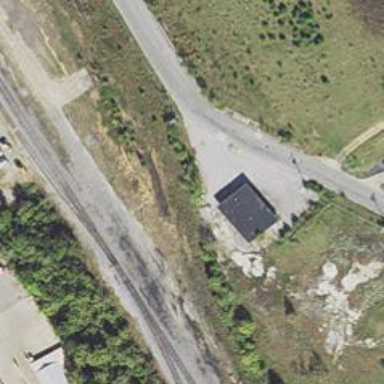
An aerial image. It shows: Abandoned railway.